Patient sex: M
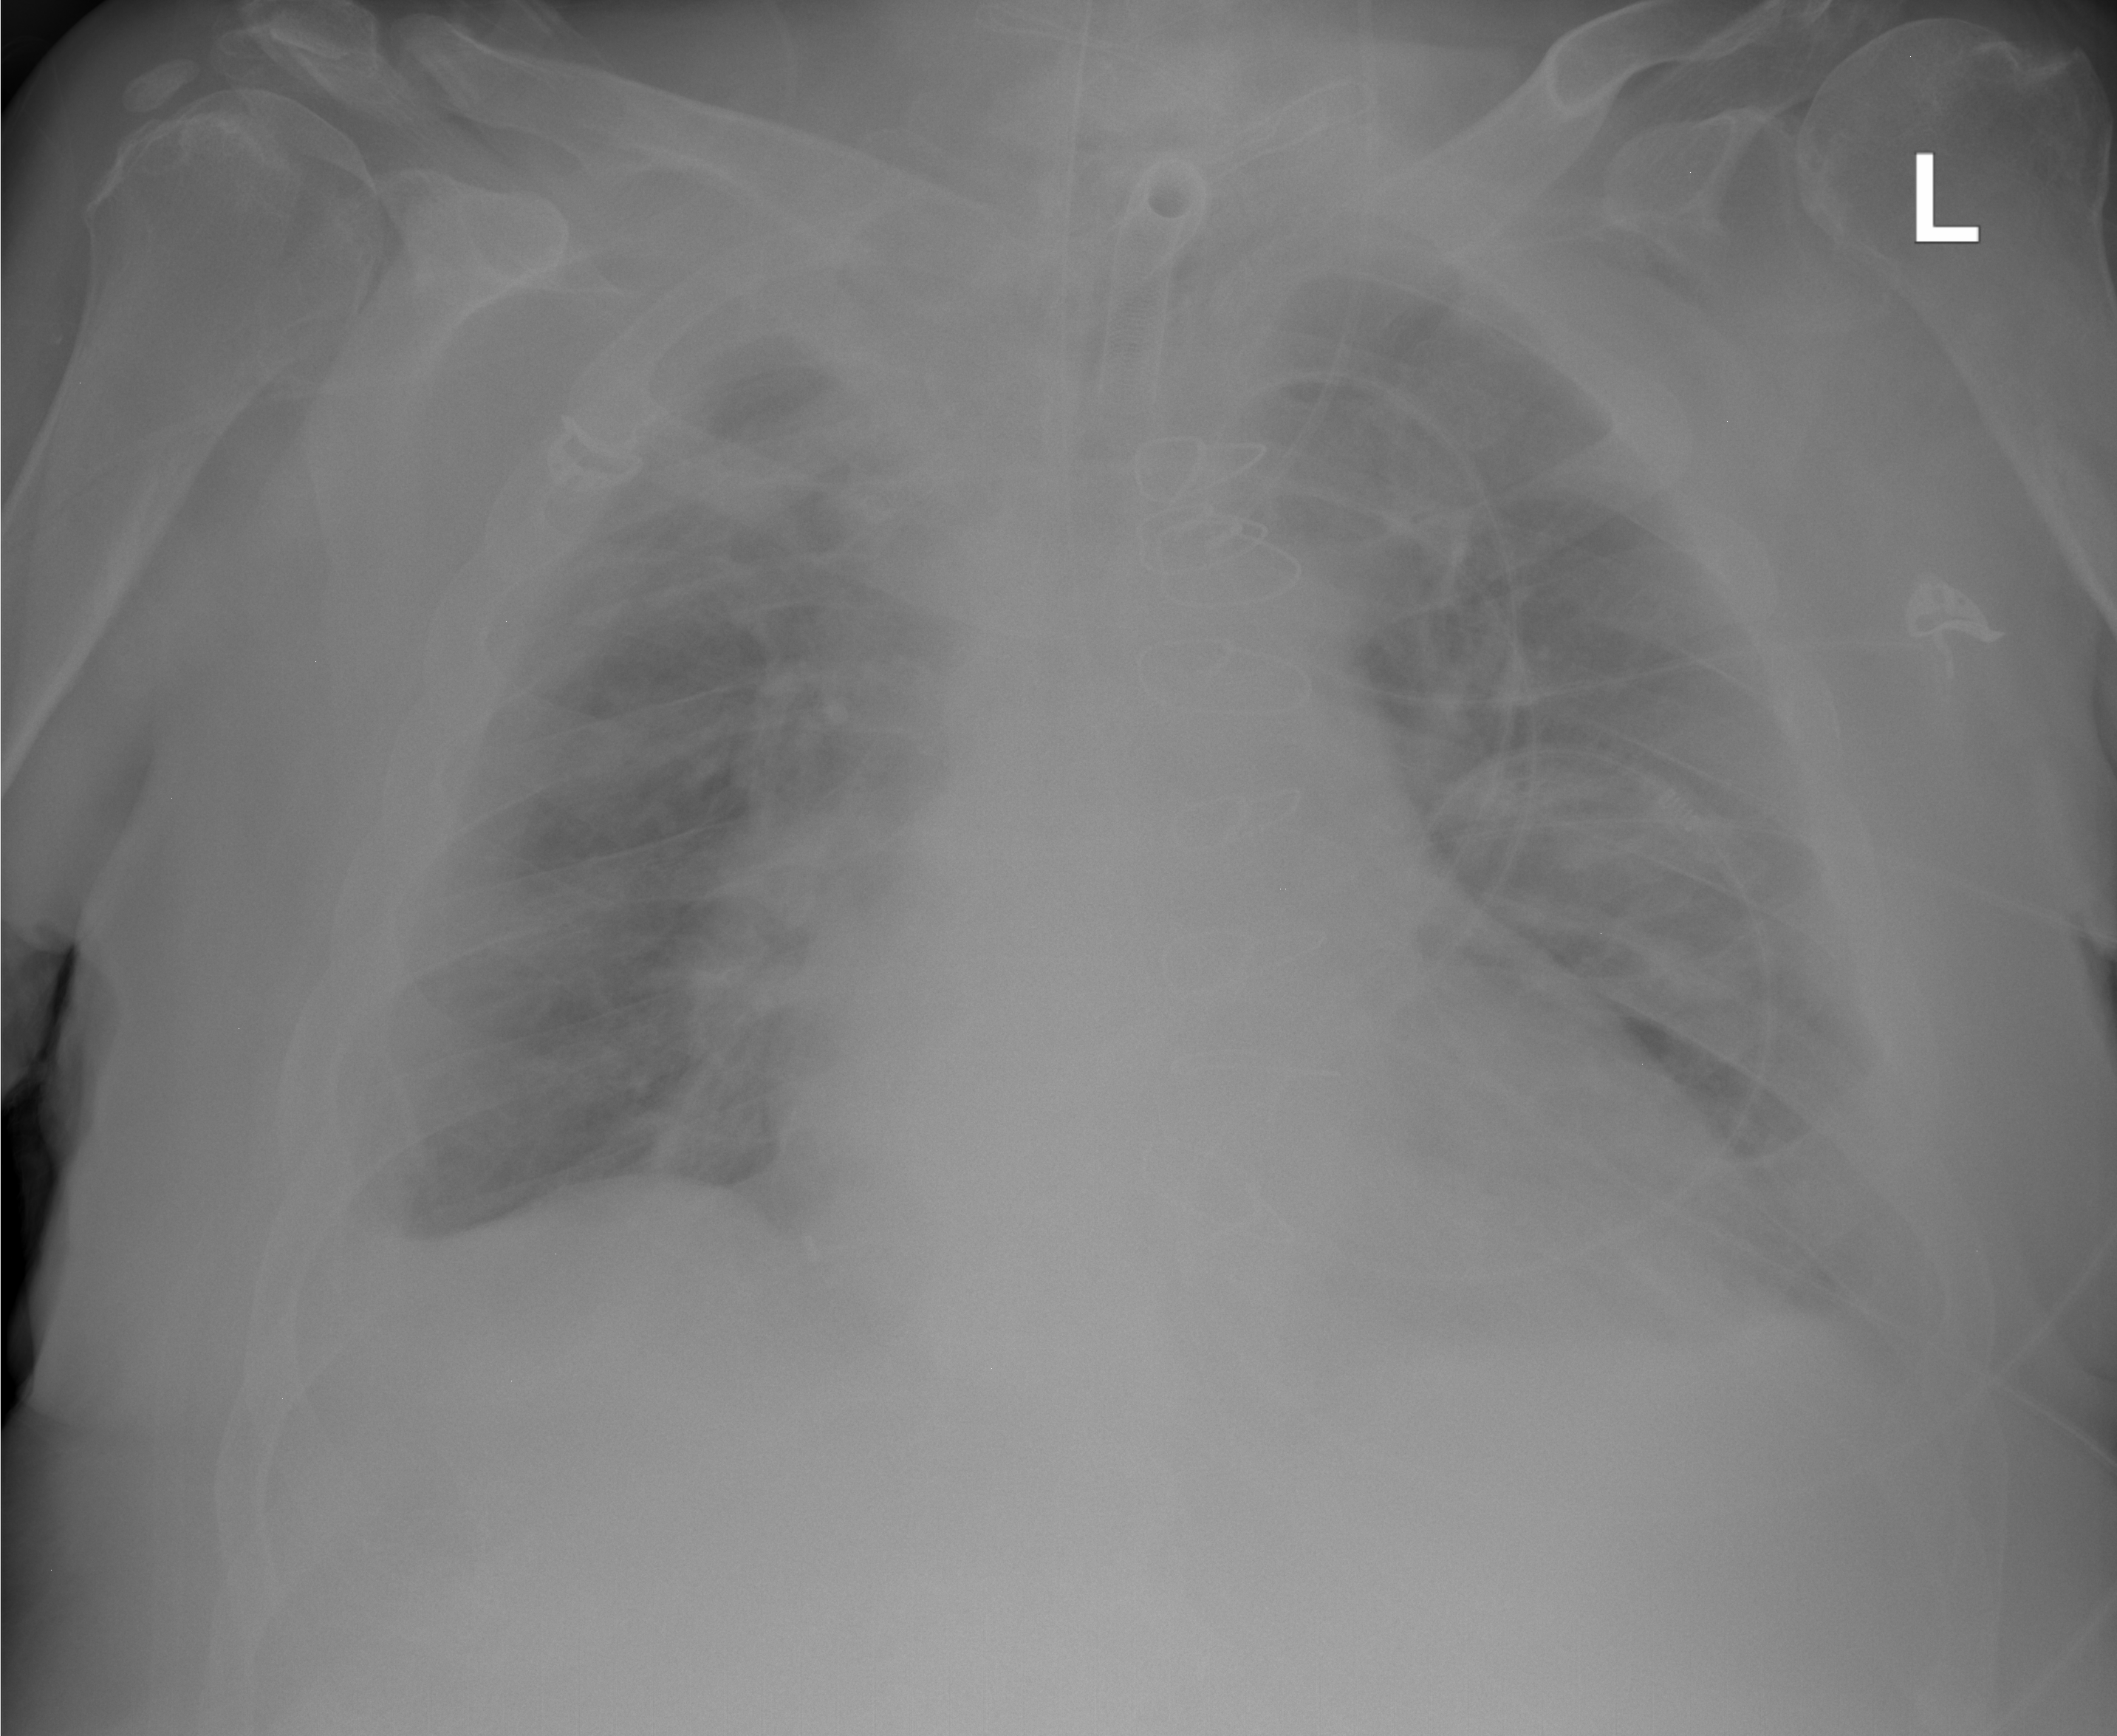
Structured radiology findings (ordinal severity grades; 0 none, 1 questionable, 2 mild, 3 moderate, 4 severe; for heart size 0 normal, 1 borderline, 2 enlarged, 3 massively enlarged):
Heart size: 2
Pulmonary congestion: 2
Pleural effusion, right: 2
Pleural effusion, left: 2
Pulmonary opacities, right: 2
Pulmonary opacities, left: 2
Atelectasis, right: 0
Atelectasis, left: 0